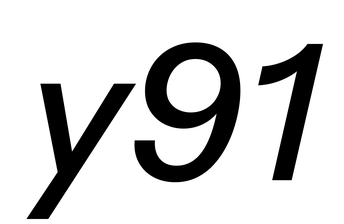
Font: InstrumentSans-Italic_Medium_Italic